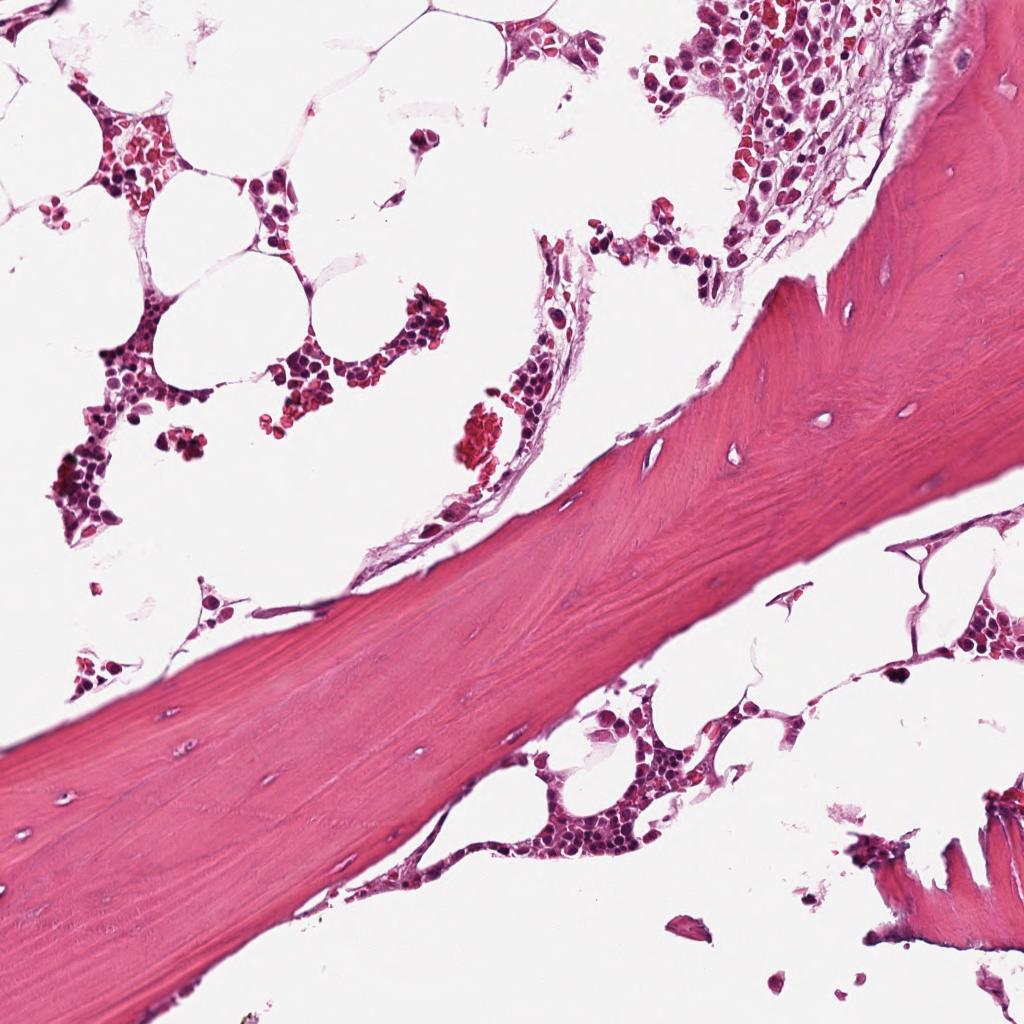
Label: Non-Tumor